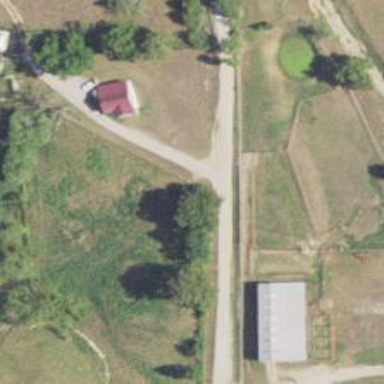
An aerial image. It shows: Driveway leading to service road.